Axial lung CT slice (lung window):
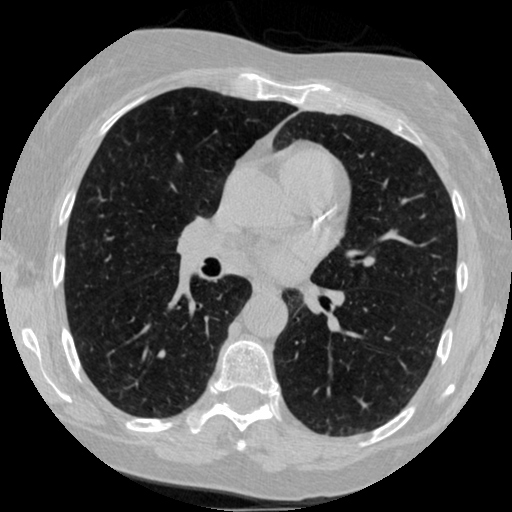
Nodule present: no